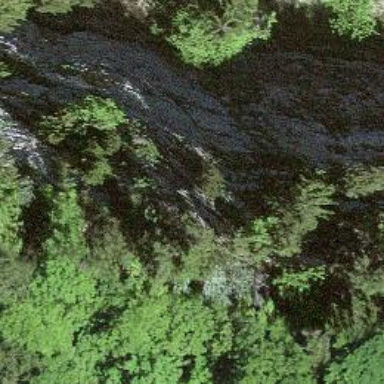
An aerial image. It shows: Cliff in nature.